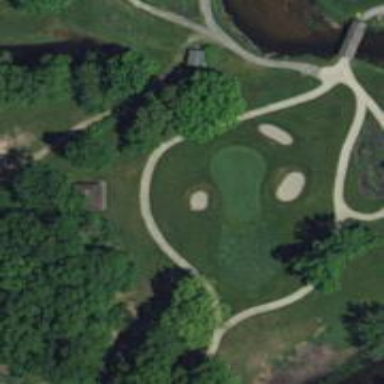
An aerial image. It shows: Service road used as golf cart path.